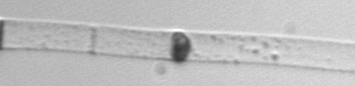
Label: Dactyliosolen_blavyanus